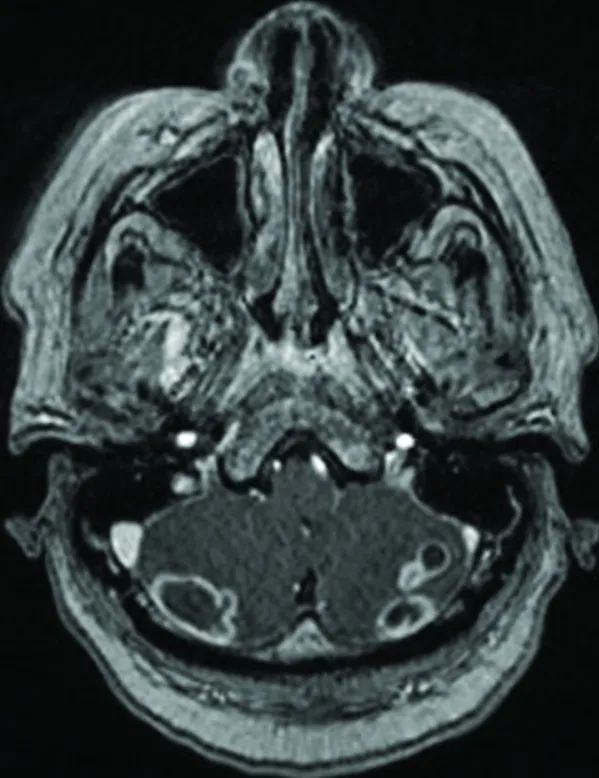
MRI of patient showing multiple ring-enhanced lesions in the cerebellum.
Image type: radiology (mri)